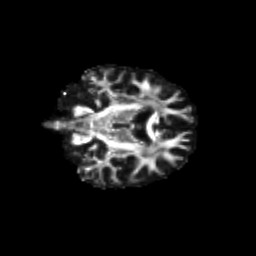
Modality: FA
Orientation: coronal
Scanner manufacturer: siemens
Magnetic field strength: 3 T
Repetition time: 9.2 s
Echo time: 0.084 s